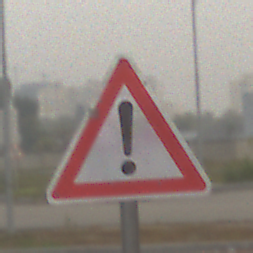
Verkehrszeichen: Gefahrenstelle
Umgebung: Outdoor, Suburban
Tageszeit: MorningAfternoon
Wetter: Overcast
Licht: Natural
Jahreszeit: NotSpecified
Kontrast: LowContrast